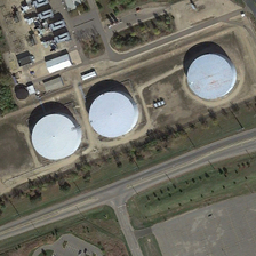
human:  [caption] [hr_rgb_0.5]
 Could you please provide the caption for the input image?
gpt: There are rows of tall trees around the reservoir.

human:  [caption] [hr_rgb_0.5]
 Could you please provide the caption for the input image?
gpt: The gray-roofed house in front of the tank.

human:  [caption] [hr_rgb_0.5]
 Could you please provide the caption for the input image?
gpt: There were rows of tall trees around the tanks.

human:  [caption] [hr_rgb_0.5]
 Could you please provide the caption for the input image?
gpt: A house with a gray roof in front of the tank.

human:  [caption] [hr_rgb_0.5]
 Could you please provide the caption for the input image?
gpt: A house with a gray roof in front of the reservoir.